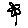
Label: flower